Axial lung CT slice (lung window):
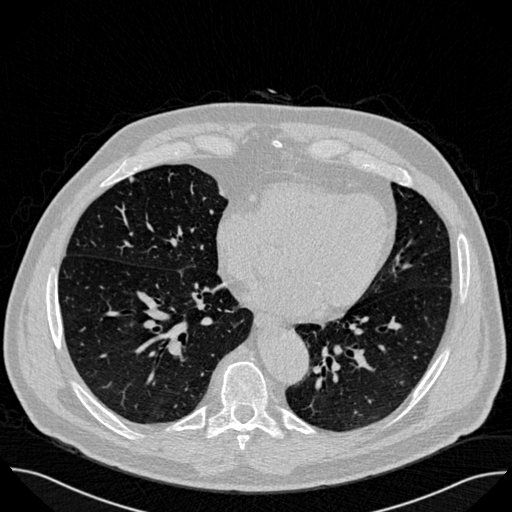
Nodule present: yes
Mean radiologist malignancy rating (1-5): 3